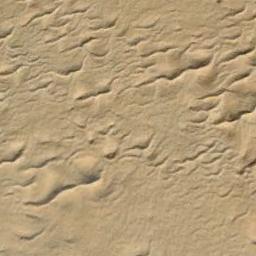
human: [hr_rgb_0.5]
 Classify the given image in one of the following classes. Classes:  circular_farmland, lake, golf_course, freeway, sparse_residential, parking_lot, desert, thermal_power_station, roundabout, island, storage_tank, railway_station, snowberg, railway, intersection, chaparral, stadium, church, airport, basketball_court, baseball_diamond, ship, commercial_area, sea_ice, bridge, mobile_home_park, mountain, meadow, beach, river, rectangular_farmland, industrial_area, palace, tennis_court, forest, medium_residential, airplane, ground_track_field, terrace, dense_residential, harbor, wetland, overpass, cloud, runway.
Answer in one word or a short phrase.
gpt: desert